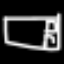
Label: bed